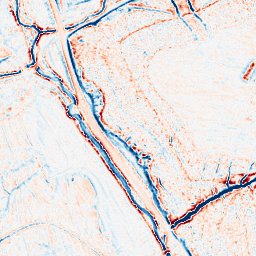
Category: edge_preserving
Decomposition family: anisotropic_diffusion
Decomposition parameters: iterations: 10
kappa: 100
gamma: 0.15
Upsampling method: bilinear
Upsampling parameters: scale: 2
Upsampling scale: 2